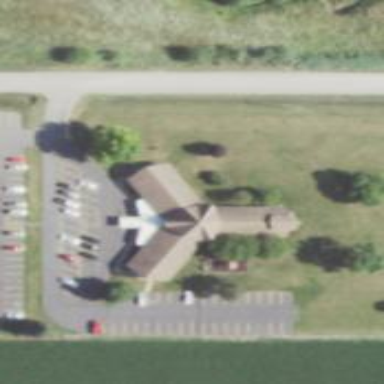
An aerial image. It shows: Building serving as place of worship.